Field crop: maize
Growth stage: 2
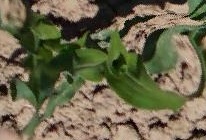
Species: maize